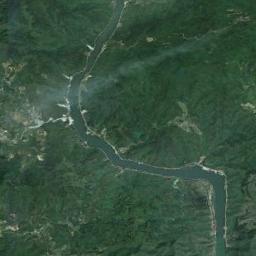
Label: river